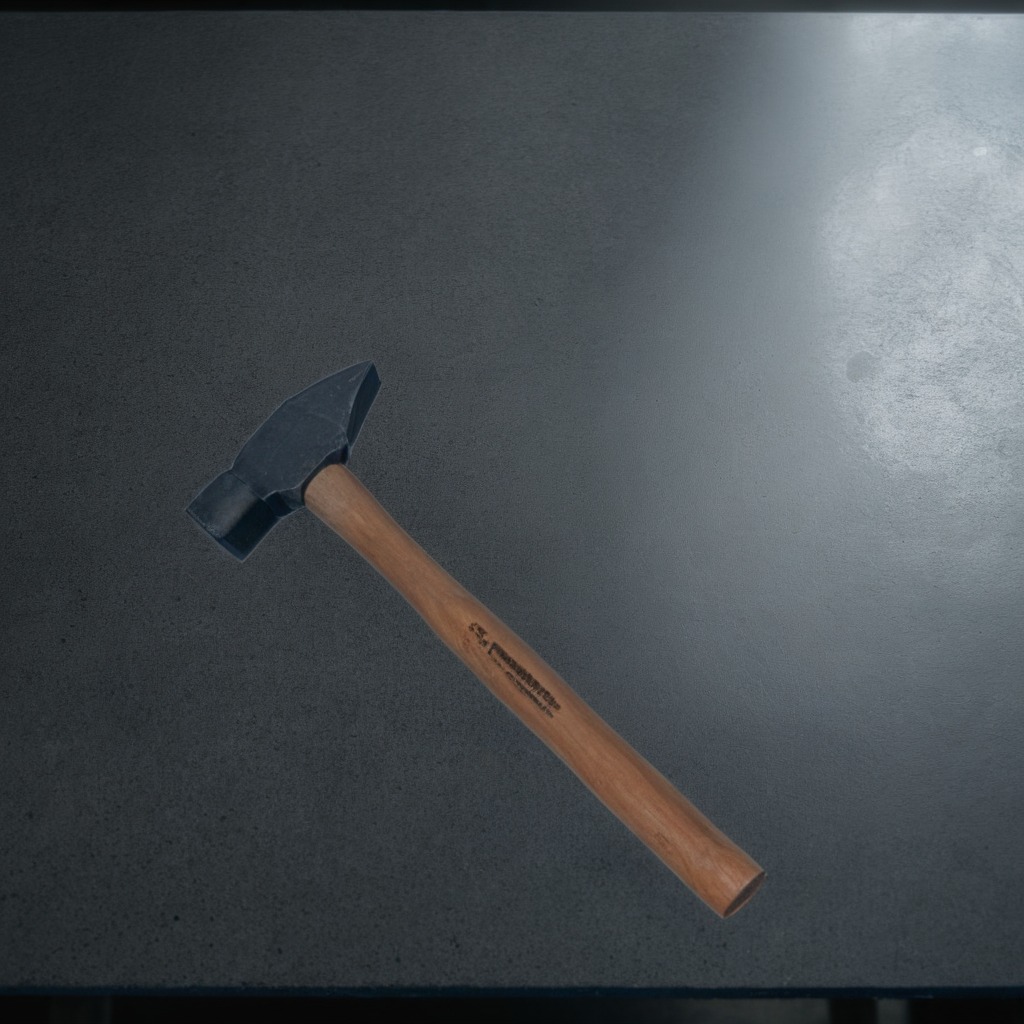
A hammer lying on a clean granite table inside a workshop at night dim ambient light soft shadows worn but